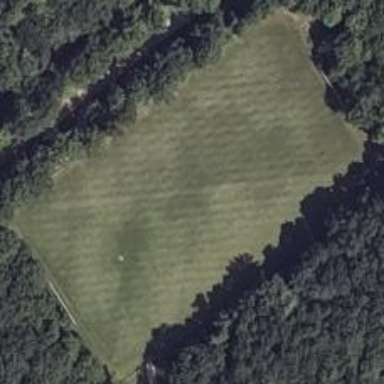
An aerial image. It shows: Multi-sport pitch with grass surface.